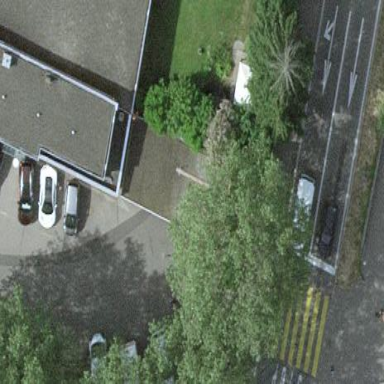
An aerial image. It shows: View of roof of building.